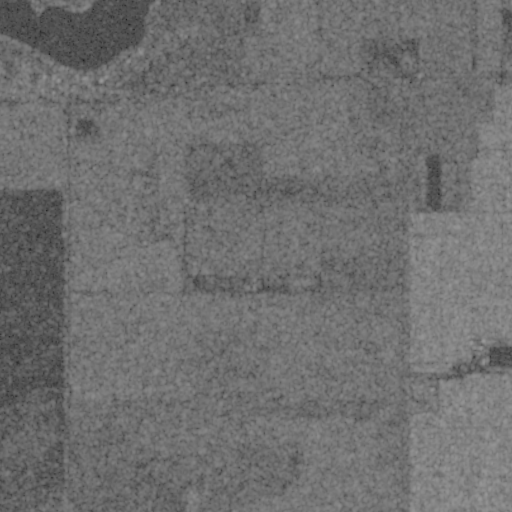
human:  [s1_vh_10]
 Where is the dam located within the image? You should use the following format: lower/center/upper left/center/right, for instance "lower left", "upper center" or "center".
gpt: The dam is located in the lower right of the image.
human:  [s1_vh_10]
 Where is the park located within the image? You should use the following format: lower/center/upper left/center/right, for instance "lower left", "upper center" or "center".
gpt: The park is located in the upper left of the image.
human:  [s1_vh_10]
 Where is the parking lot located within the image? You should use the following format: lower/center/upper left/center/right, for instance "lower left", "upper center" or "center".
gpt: The parking lot is located in the upper left of the image.
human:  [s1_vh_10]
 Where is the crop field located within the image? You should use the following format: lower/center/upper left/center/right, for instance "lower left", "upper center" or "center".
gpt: There is no crop field in the image.

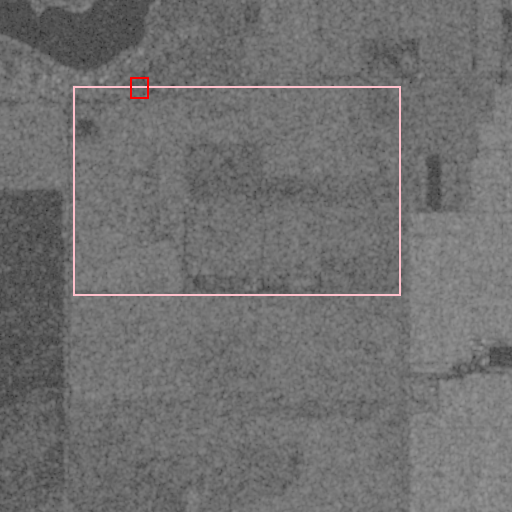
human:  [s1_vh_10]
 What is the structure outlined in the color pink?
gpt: The structure outlined in pink is a crop field.
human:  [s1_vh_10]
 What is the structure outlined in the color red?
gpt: The structure outlined in red is a park.
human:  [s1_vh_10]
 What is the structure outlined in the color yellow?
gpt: There is no yellow outline.